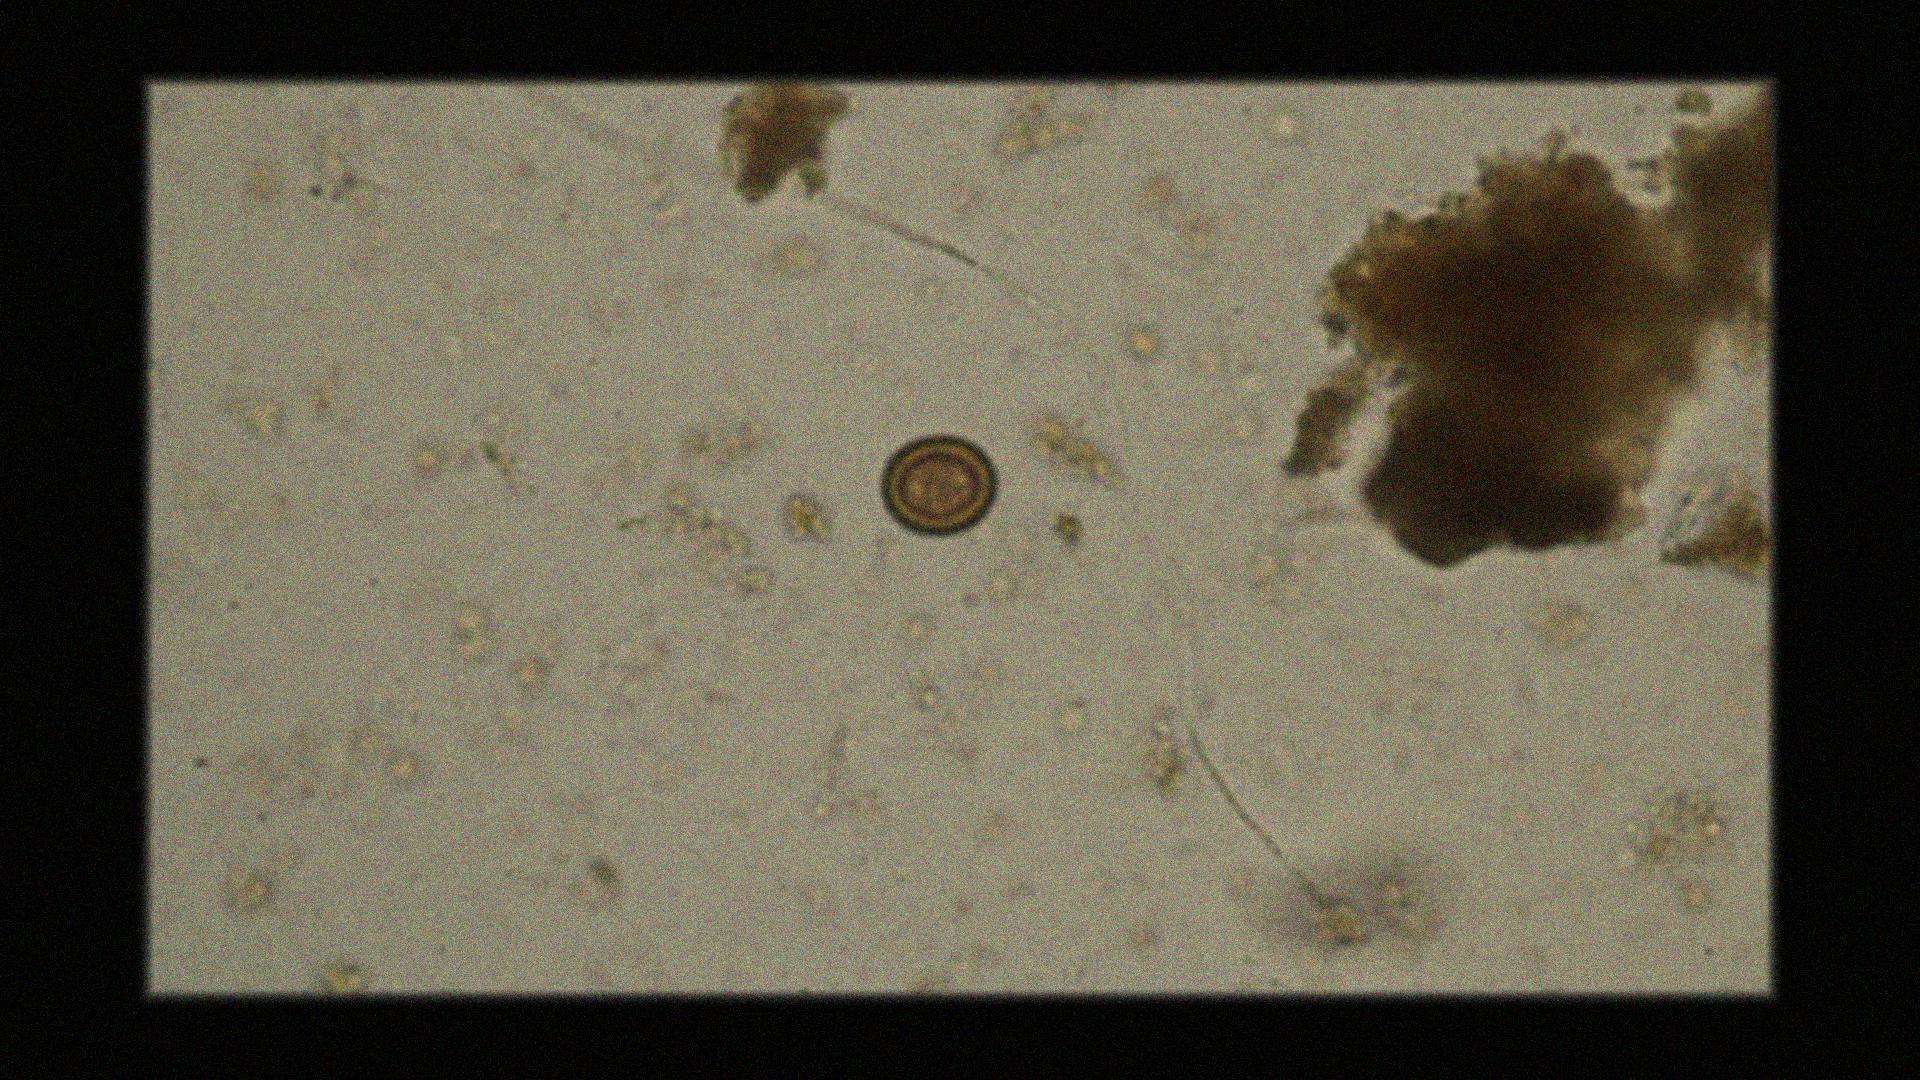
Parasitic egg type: Taenia spp. egg